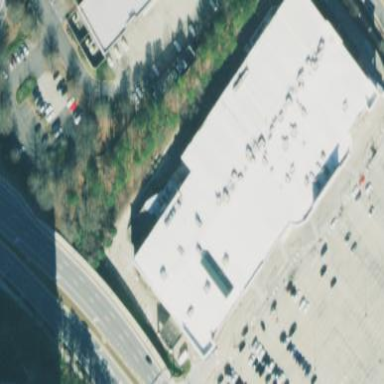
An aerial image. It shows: Commercial building that functions as cinema.